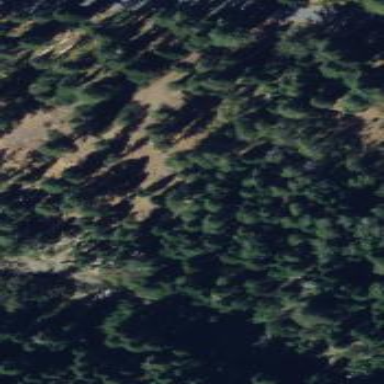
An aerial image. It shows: Mixed forest with variety of leaf types and cycles.